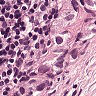
Metastatic tissue present: yes